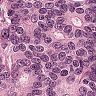
Metastatic tissue present: yes